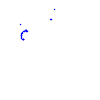
Particle: proton